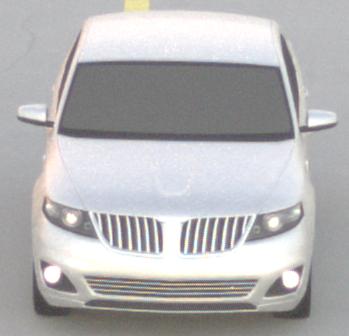
Make: Lincoln
Model: MKS
Detailed model: -
Model produced from: 2008
Model produced until: 2011
Doors: 4
Color: white
Road condition: dry road
Daytime: sunrise or sunset
Contrast: low contrast